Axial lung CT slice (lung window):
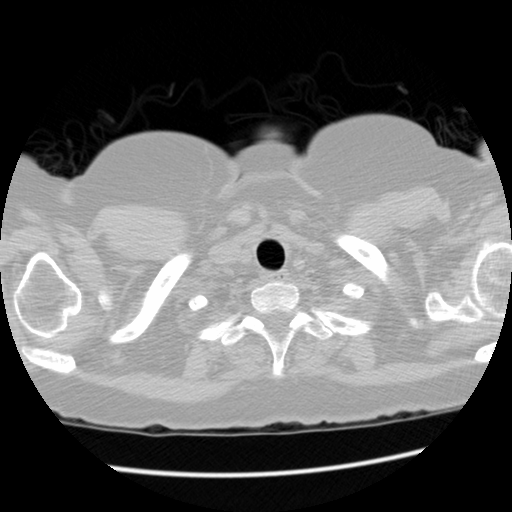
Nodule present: no